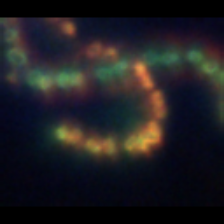
Taxon: Chaetoceros
Group: Diatoms